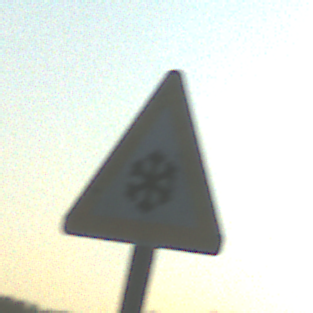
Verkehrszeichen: SchneeOderEisglaette
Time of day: SunriseSunset
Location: Outdoor (RoadRail)
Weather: Clear
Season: NotSpecified
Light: Natural